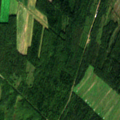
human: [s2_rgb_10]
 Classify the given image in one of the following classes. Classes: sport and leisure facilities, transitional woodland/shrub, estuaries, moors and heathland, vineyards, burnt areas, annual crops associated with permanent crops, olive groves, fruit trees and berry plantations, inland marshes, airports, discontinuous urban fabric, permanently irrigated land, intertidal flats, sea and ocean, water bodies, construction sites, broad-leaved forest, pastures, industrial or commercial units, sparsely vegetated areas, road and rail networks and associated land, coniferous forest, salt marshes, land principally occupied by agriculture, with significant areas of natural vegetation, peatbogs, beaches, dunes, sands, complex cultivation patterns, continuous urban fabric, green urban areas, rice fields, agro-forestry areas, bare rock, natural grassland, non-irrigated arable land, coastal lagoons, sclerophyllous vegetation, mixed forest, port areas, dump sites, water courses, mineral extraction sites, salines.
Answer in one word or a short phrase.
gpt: non-irrigated arable land, land principally occupied by agriculture, with significant areas of natural vegetation, coniferous forest, mixed forest